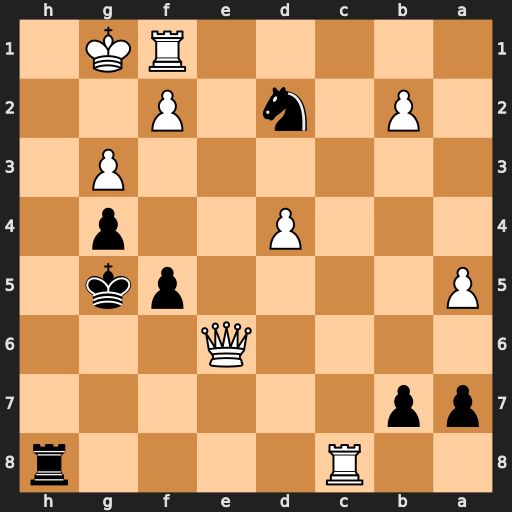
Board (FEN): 2R4r/pp6/4Q3/P4pk1/3P2p1/6P1/1P1n1P2/5RK1
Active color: b
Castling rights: -
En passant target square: -
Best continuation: Nf3+ Kg2 Rh2#